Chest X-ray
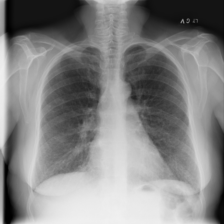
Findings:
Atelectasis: negative
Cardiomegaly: negative
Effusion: negative
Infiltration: negative
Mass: negative
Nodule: positive
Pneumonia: negative
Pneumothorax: negative
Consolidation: negative
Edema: negative
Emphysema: negative
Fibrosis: negative
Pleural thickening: negative
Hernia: negative